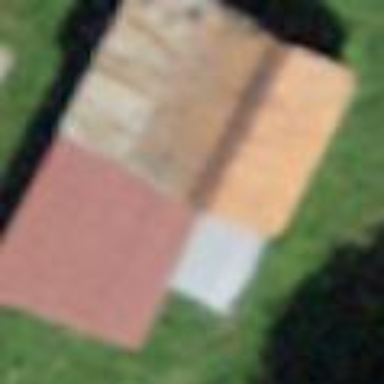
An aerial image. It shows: Shed.